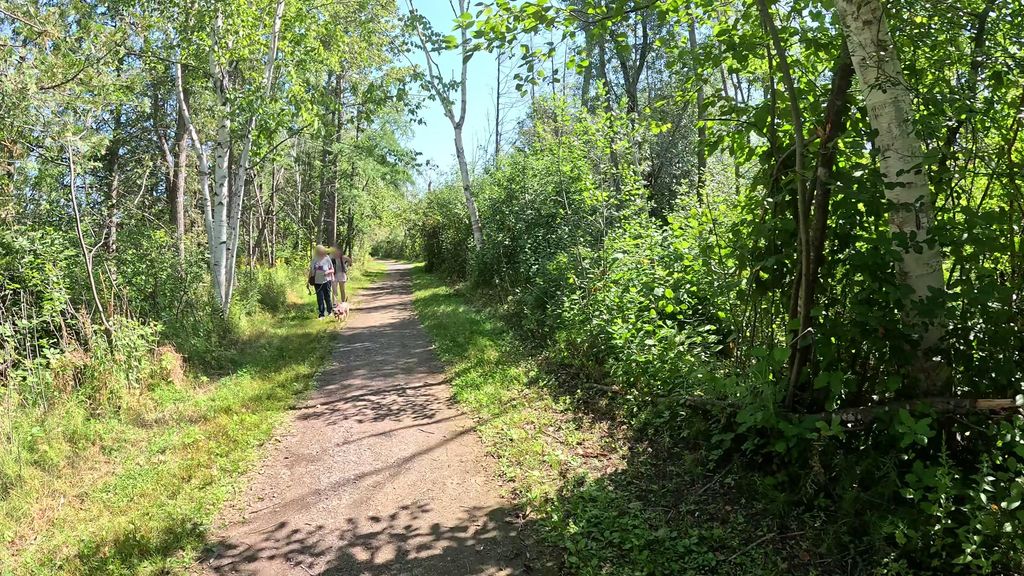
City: ottawa-gatineau